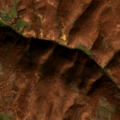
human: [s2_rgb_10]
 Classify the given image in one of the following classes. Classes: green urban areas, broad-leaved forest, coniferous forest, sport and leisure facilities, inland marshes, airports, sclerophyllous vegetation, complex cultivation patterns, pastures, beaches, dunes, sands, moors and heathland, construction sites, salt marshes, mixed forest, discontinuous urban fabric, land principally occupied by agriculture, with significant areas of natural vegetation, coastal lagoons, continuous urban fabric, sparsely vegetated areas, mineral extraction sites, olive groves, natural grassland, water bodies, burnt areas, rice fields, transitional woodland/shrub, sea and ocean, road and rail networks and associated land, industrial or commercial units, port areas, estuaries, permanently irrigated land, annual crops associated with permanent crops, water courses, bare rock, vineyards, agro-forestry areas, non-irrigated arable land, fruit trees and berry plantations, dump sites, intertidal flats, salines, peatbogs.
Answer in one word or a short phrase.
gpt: land principally occupied by agriculture, with significant areas of natural vegetation, broad-leaved forest, transitional woodland/shrub